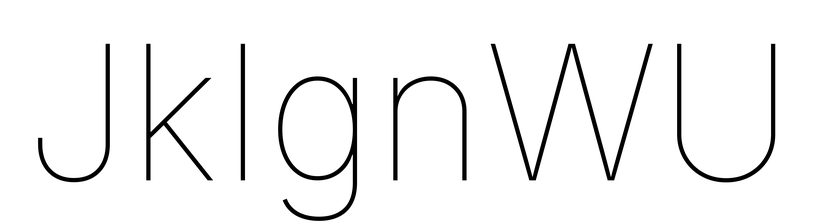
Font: Inter_Thin